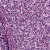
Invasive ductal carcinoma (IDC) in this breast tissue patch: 1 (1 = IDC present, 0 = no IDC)